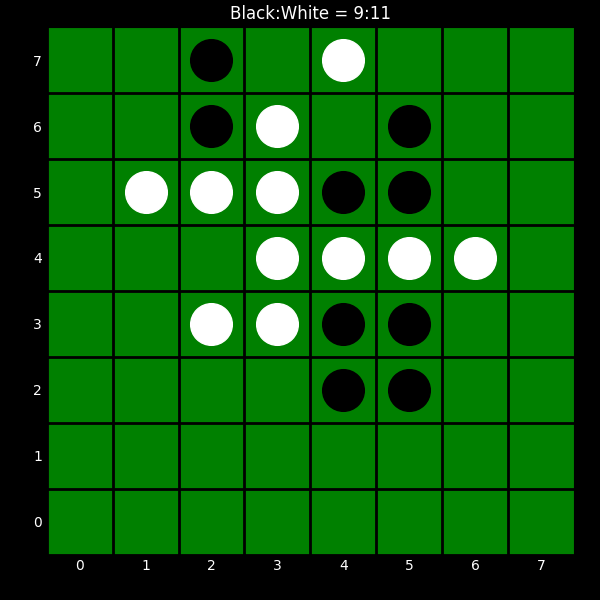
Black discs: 9
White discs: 11